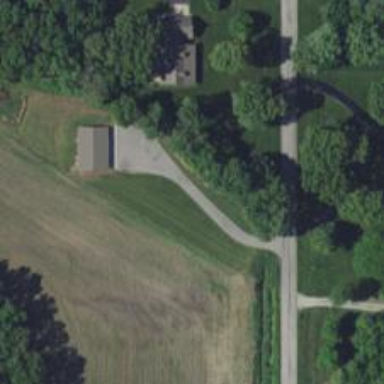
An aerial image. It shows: Driveway.